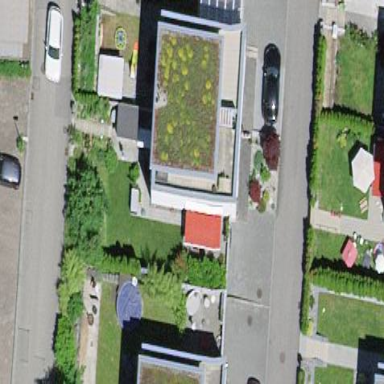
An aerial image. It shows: Simple and straightforward house.